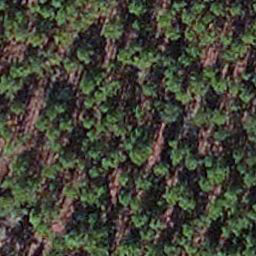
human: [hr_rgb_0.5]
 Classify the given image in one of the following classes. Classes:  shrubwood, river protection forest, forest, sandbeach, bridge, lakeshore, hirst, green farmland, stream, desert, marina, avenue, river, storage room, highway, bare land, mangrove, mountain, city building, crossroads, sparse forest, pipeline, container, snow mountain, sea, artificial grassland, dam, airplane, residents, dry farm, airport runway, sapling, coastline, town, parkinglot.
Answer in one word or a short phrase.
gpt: sapling